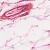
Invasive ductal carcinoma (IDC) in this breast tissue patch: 0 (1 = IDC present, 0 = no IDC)